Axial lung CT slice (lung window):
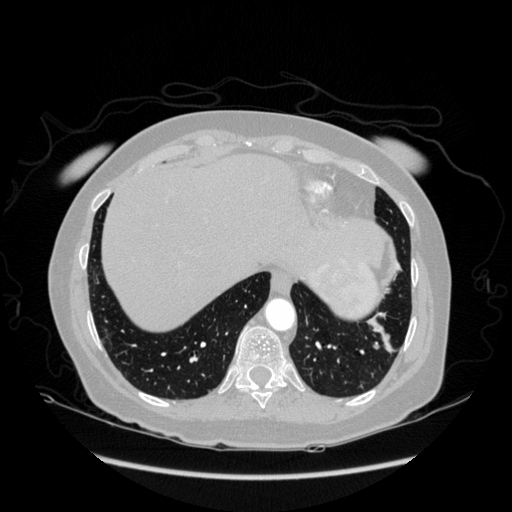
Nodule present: no